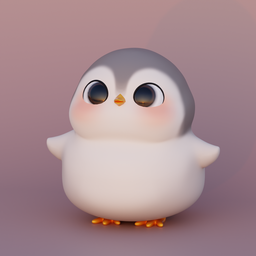
Label: animals